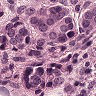
Metastatic tissue present: yes